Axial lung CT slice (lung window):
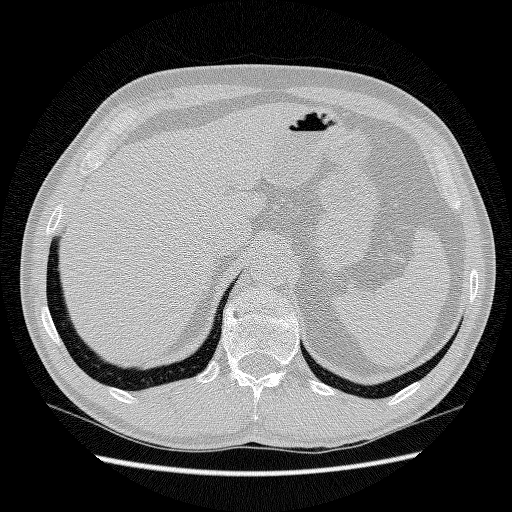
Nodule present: no